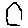
Label: hexagon